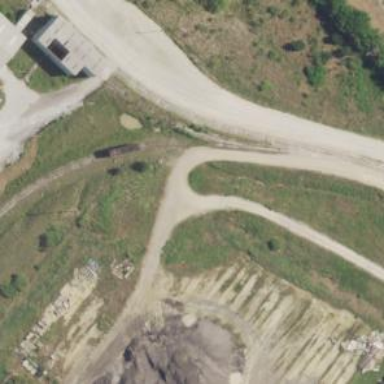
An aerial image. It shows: Railway spur service.